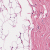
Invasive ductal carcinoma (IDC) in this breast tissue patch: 0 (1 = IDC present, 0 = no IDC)